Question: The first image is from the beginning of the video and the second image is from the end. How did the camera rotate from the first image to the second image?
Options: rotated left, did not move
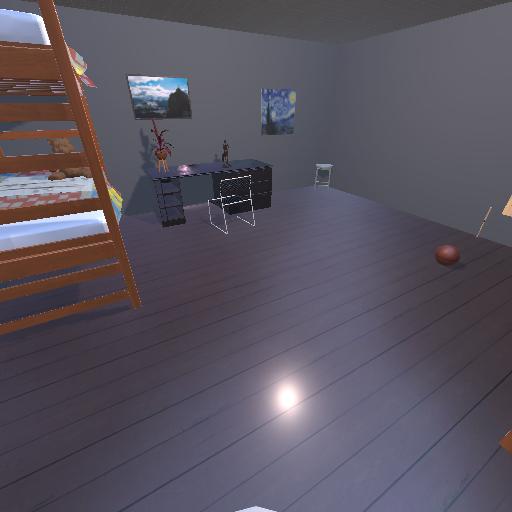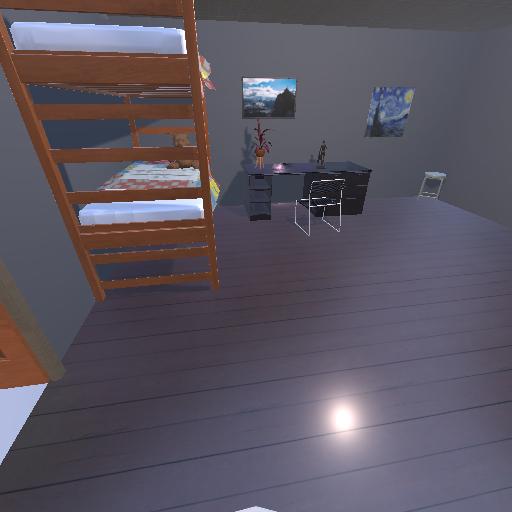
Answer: rotated left